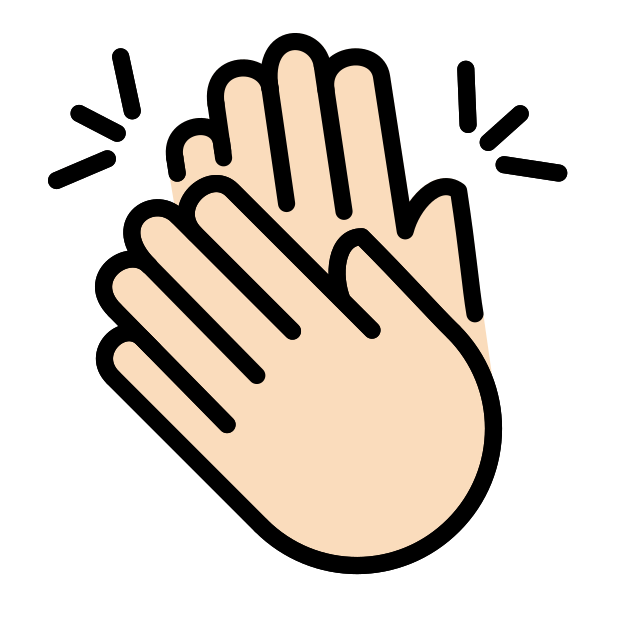
clapping hands: light skin tone